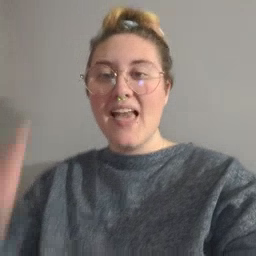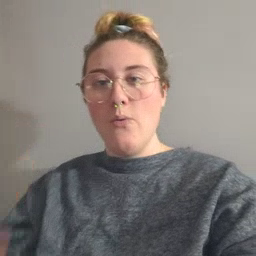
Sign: cow